Field crop: maize
Growth stage: 2
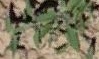
Species: atriplex